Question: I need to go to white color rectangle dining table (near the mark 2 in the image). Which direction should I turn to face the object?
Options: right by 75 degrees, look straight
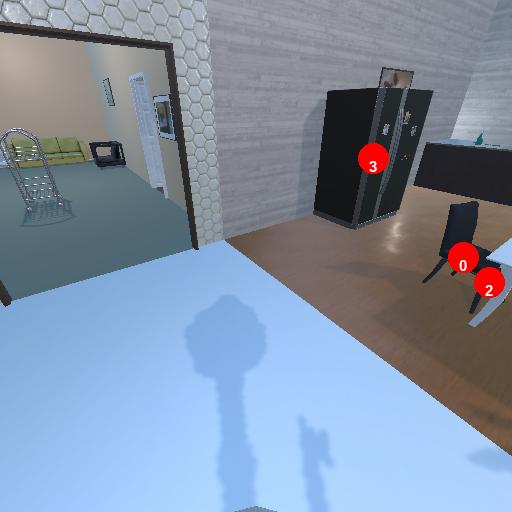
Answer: right by 75 degrees